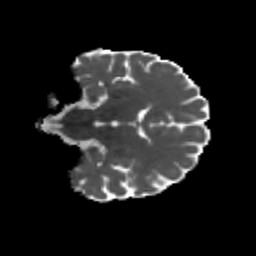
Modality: MD
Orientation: coronal
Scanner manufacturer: siemens
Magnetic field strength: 3 T
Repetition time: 4.16 s
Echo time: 0.0806 s